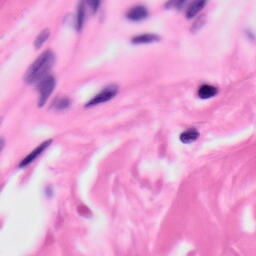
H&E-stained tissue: Skin